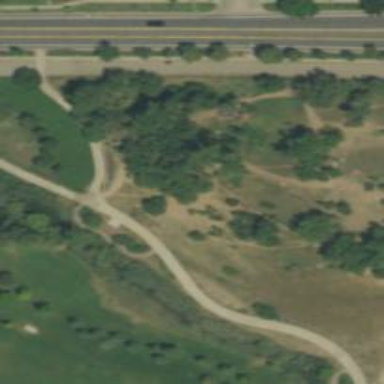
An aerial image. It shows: Disc golf basket.